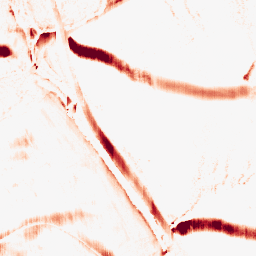
Category: morphological
Decomposition family: morphological_rect
Decomposition parameters: operation: opening
width: 5
height: 20
Upsampling method: regularized
Upsampling parameters: scale: 2
lambda_reg: 0.01
Upsampling scale: 2